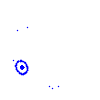
Particle: electron